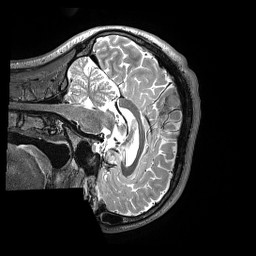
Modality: T2w
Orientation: sagittal